Question: Here is my Issue:
I have a Node web application that is responsible for user authentication. Once the user has successfully logged in they are presented with a personalised page which contains secure links to files. Here is my file structure.

'secure/' is where my files are hosted
The application itself is only around 7mb.
The files for these users are around 600mb
I have two pretty high-level questions to ask.
1. Should I be using express.js for this? I have a feeling Node.js doesn't shine in this scenario and I've had a lot of difficulty searching for tutorials for more complex user authentication (user groups/roles). RoR?
2. Should my files sit outside of the application? In a database? s3 bucket? At the moment I have set up a static route to a folder that sits within the application directory called secure, I then have some middleware that checks all requests to secure/ and checks if the user is authorised (see code below). I'm asking this as I have a limit of 512mb uploads with Elastic Beanstalk app.all('/secure/*', function(req, res, next) { if (req.isAuthenticated()) { next(); // allow the next route to run } else { // require the user to log in res.redirect("/"); } }); app.use('/secure', express.static(config.root + '/secure'));
Even if someone could provide me some resources that would be great! Thanks
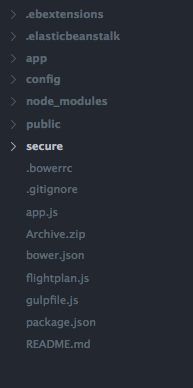
Answer: 1. Express.js is as good as RoR or anything else. No further comments.
2. Yes, absolutely. Your files must sit outside of the application. In almost all scenarios that require persistent storage, you're better off using the persistent and reliable storage solutions such as S3. And, shipping the secure files along with your application code is not a good idea. As for elastic beanstalk, the EC2 instance(s) launched to serve your application do not have persistent local storage and hence on the instance termination, your data will be lost. Apart from that, you will have problems with auto-scaling where one of your instance can not access files in another instance. Assuming you are using AWS, I suggest you to use S3. You can also look into one of the AWS's new storage solution: Elastic File System